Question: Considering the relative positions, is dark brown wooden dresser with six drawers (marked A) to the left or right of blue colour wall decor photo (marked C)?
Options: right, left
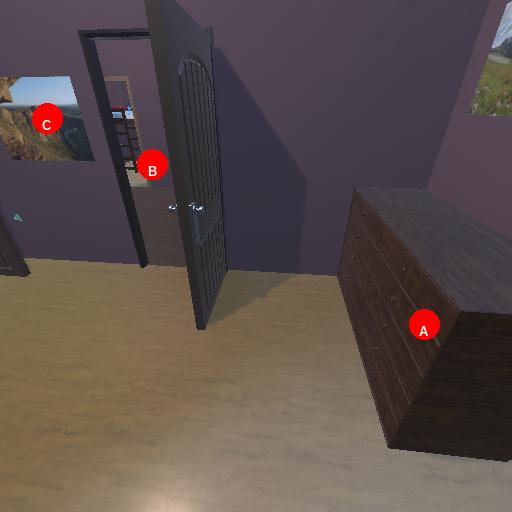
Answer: right